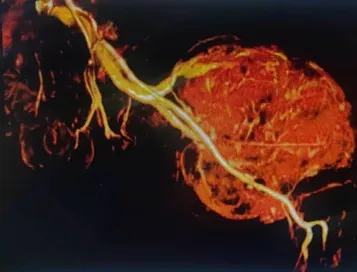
Imaging results. (A) MRI examination of the lower limb: a circular soft tissue mass in the left lower limb, measuring 8.25cm x 8.72cm x 7.86cm, closely adjacent to the femur and surrounding it, with unclear demarcation from the surrounding muscle tissue, and mixed-signal intensity in the mass.
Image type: radiology (ct)